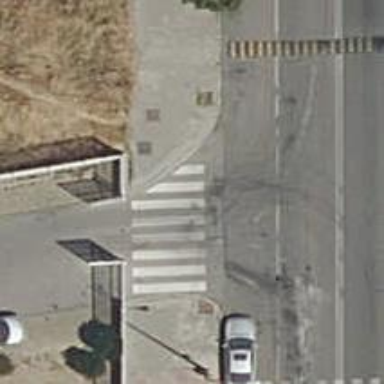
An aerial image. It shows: Zebra crossing on the road.